Interaction volume radius: 5 \u00c5
Interaction volume height: 20 \u00c5
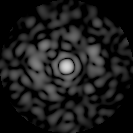
Disorder parameter: 0.8456